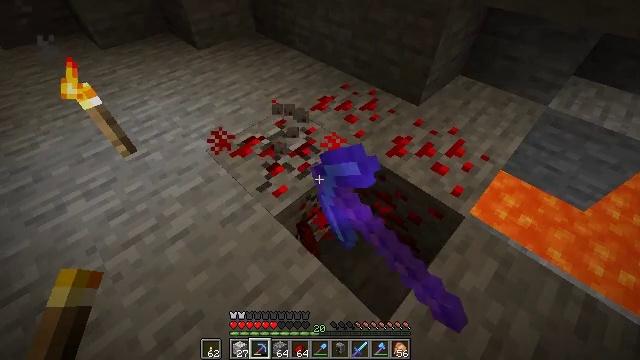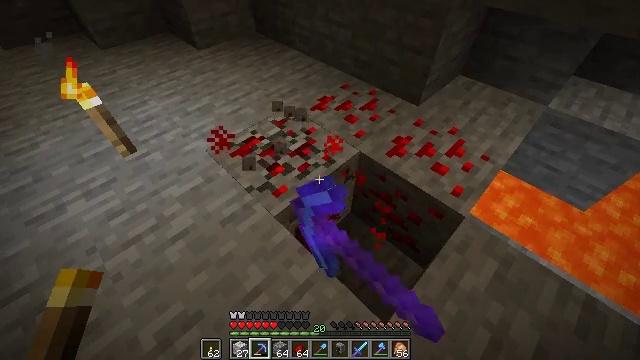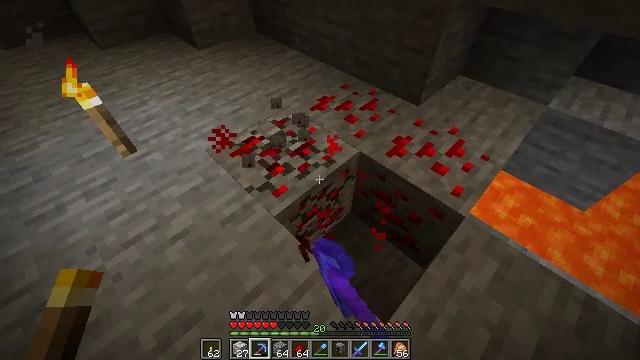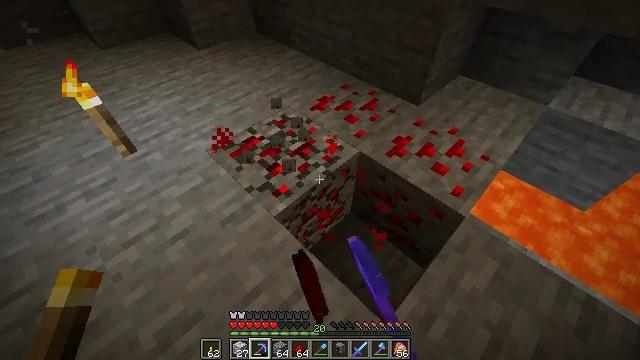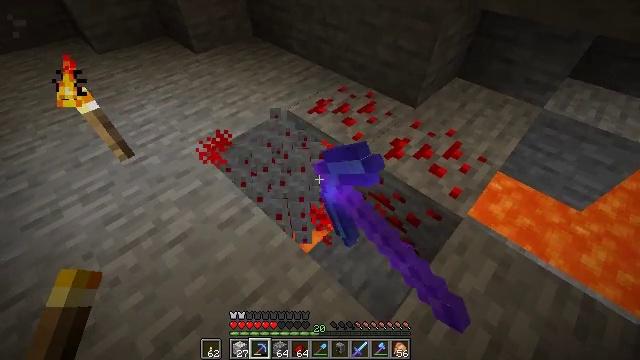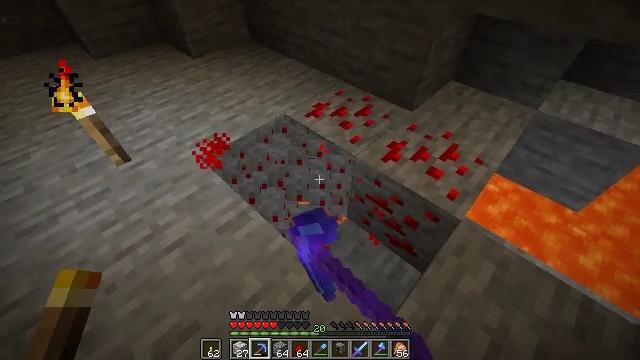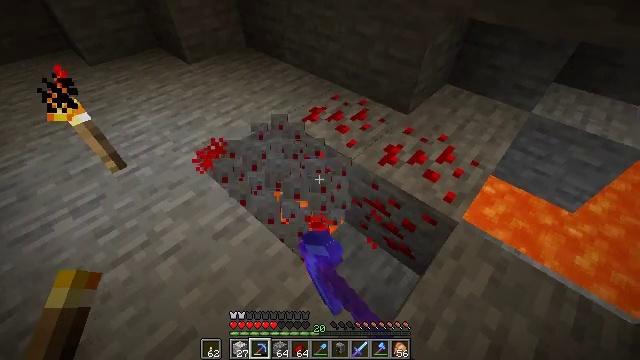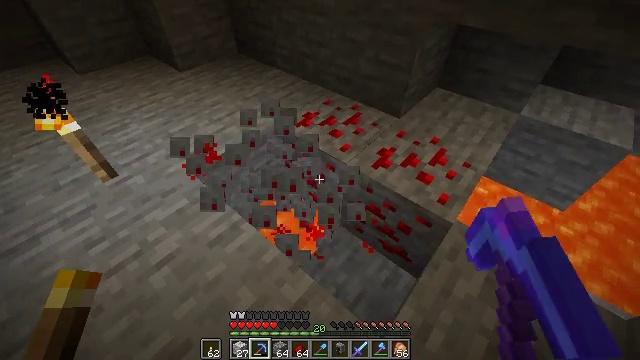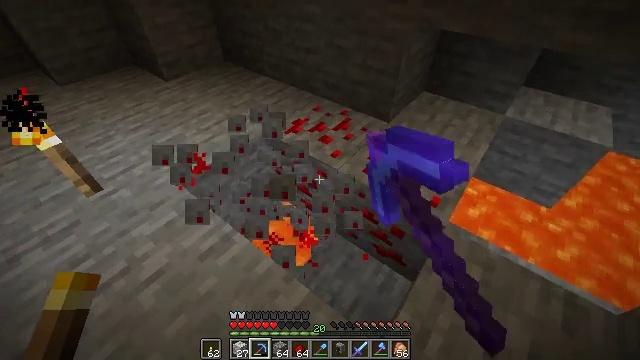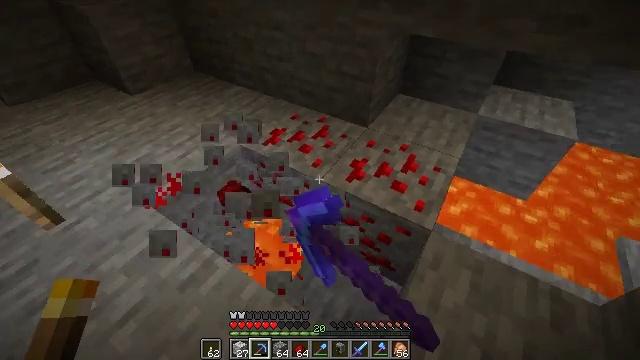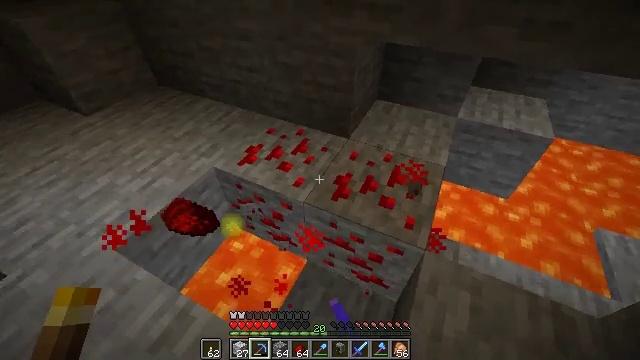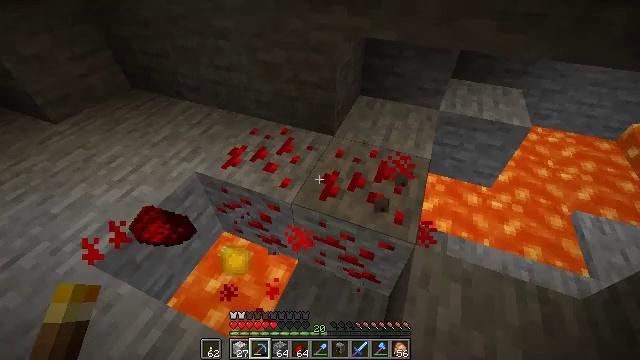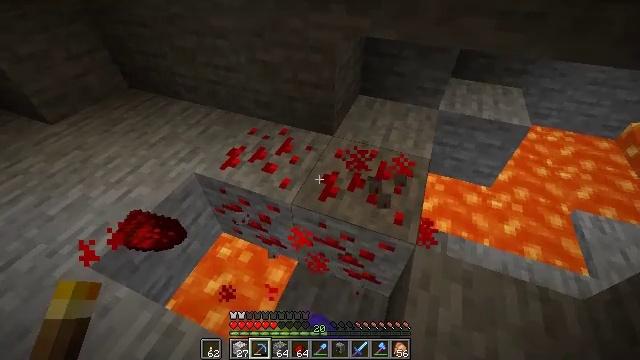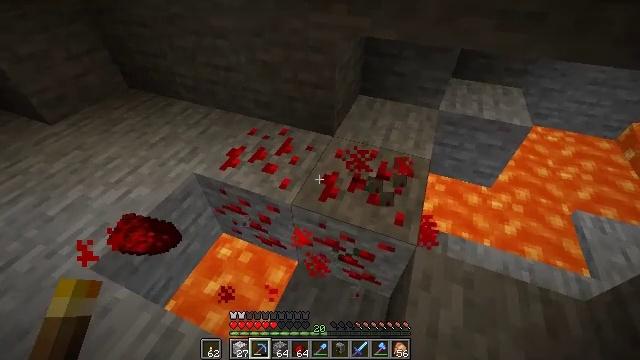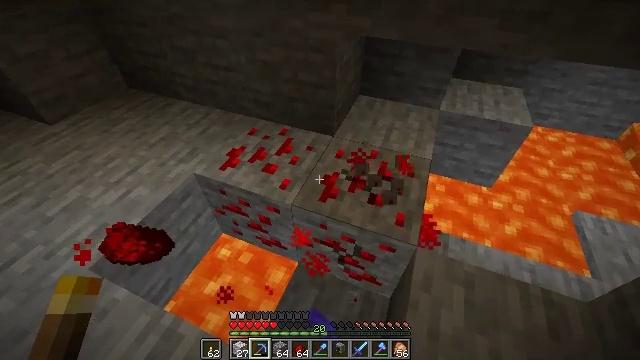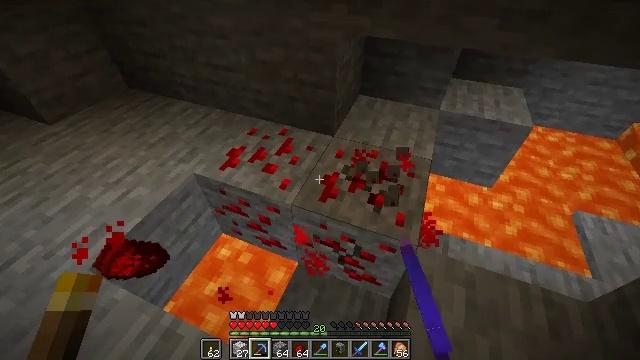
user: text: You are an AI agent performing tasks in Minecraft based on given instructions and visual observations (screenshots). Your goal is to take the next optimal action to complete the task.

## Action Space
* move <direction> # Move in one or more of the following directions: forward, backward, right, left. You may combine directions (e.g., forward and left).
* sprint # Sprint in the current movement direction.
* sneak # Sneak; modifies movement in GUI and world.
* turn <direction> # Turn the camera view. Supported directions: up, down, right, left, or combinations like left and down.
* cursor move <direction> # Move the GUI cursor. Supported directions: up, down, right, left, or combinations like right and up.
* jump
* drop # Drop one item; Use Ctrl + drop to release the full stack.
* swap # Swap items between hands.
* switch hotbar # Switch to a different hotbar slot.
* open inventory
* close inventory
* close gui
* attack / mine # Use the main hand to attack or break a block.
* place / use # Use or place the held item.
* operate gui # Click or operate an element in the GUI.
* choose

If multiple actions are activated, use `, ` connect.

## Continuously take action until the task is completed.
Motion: motion action
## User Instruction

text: Break the redstone ore to pick it up.
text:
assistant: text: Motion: attack / mine
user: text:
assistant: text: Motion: attack / mine
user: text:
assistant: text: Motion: attack / mine
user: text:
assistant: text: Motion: attack / mine
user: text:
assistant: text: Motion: attack / mine
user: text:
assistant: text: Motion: attack / mine
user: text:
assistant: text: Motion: turn right and up, attack / mine
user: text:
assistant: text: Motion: move forward, turn right and up, attack / mine
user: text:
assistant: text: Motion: move forward, turn right, attack / mine
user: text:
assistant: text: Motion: turn right, attack / mine
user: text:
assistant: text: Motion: turn right, attack / mine
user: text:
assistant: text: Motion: attack / mine
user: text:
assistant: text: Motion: attack / mine
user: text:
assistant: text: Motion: attack / mine
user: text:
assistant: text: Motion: attack / mine
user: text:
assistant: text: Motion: attack / mine
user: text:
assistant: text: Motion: attack / mine
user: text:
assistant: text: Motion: attack / mine
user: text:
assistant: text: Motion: attack / mine
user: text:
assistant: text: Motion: attack / mine
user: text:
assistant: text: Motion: attack / mine
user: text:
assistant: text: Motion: attack / mine
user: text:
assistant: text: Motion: attack / mine
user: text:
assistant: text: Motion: attack / mine
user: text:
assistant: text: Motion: attack / mine
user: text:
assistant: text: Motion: attack / mine
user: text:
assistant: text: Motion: turn left, attack / mine
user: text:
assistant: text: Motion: turn left and up, attack / mine
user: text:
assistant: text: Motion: turn left, attack / mine
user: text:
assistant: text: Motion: attack / mine